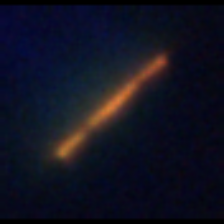
Taxon: Psuedo-nitzschia
Group: Diatoms